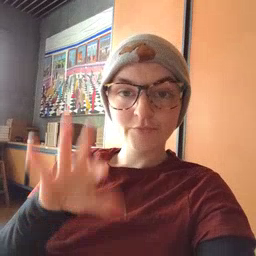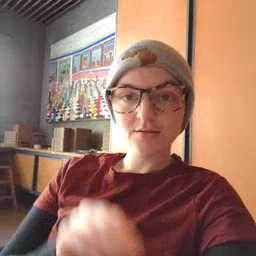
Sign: find